Interaction volume radius: 10 \u00c5
Interaction volume height: 20 \u00c5
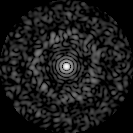
Disorder parameter: 0.8236